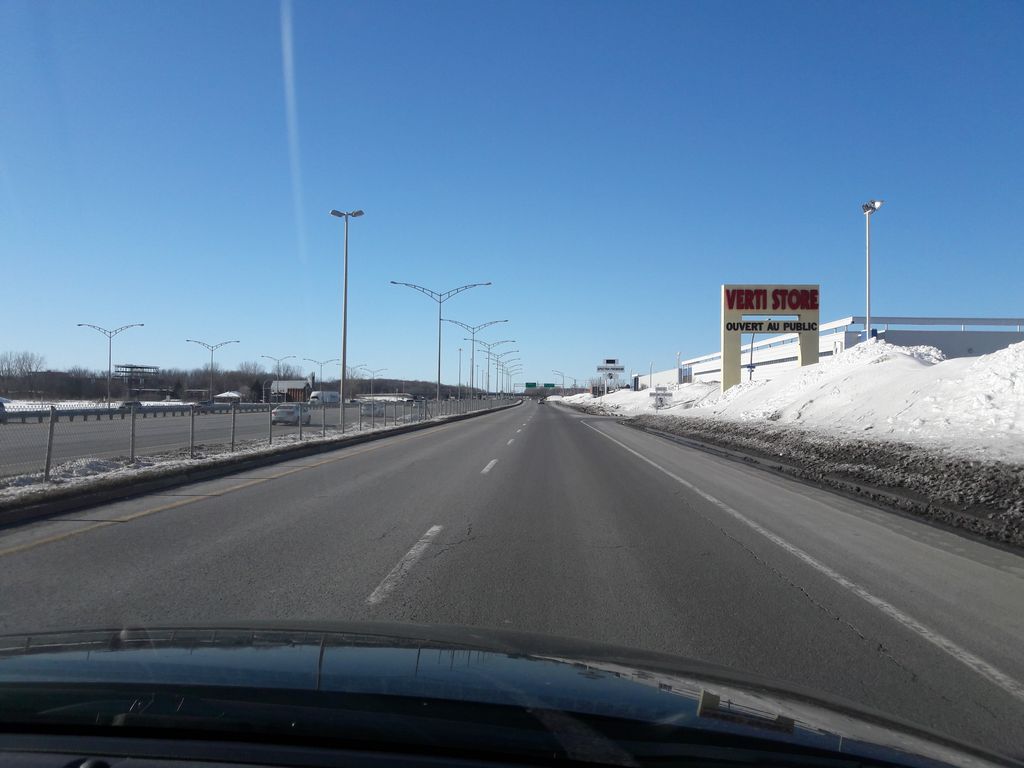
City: montreal